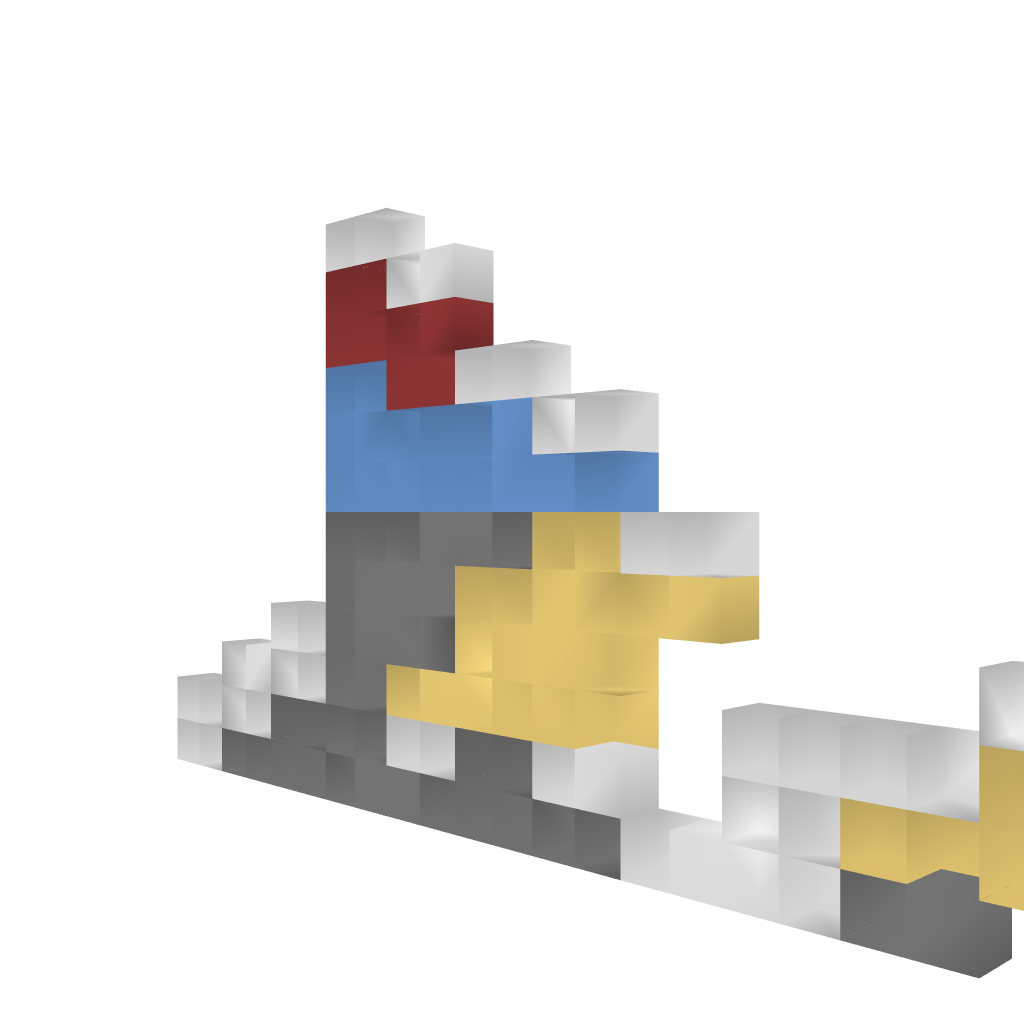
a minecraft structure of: King's Quest bad low quality